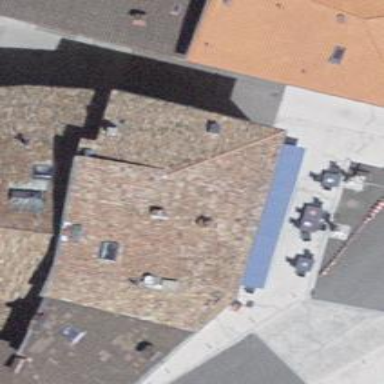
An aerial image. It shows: Bar.